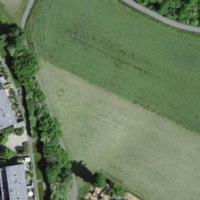
EUNIS habitat code: 52
Species observed at this site:
Buteo buteo
Fulica atra
Turdus merula